Aerial crown-view tile of a tropical tree (Barro Colorado Island, Panama), acquired 20241216:
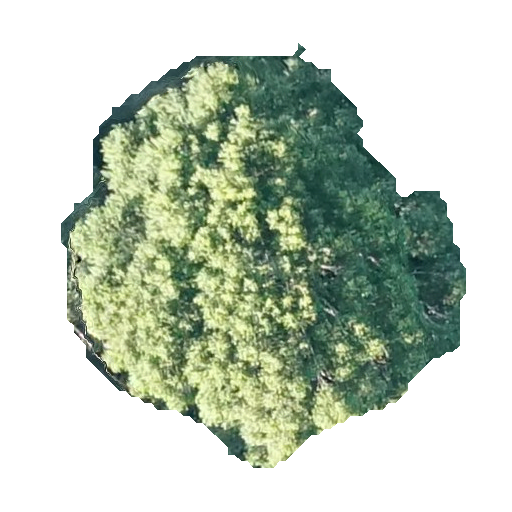
Species: Guatteria lucens
GBIF accepted scientific name: Guatteria lucens
Crown area: 167.688 m²